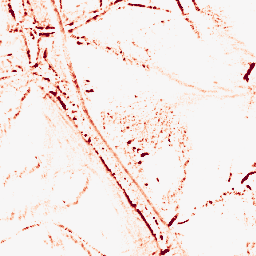
Category: morphological
Decomposition family: morphological_diamond
Decomposition parameters: operation: opening
radius: 3
Upsampling method: cubic_mitchell
Upsampling parameters: scale: 4
Upsampling scale: 4